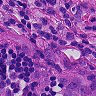
Metastatic tissue present: yes